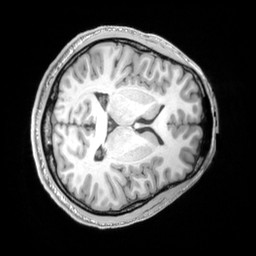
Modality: T1w
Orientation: axial
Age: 24
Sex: male
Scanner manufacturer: siemens
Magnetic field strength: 3 T
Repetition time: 2.53 s
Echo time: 0.00326 s